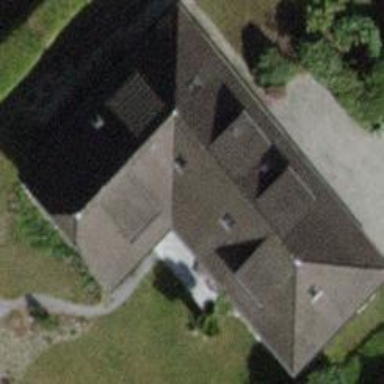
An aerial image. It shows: Detached building.